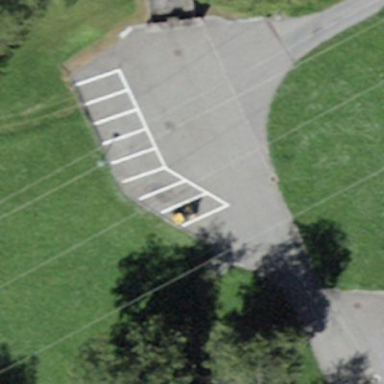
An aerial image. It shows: Parking available on the street side.